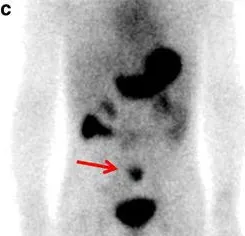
60 min. After administering 1 mCi of Technetium-99 m pertechnetate intravenously, planar scintigraphy was performed respectively. Images showed a focal concentration at the small intestine region of the lower abdomen.
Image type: radiology (scintigraphy)